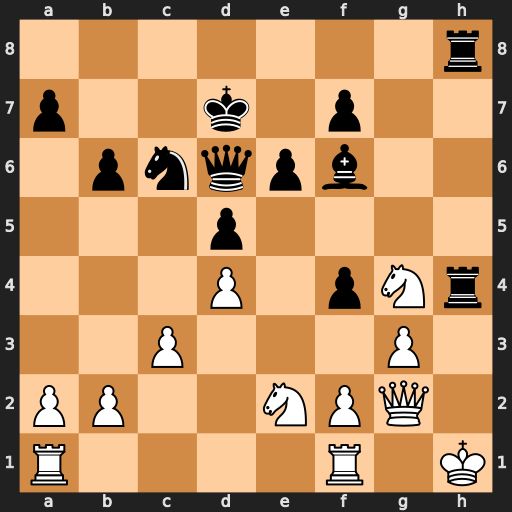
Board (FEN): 7r/p2k1p2/1pnqpb2/3p4/3P1pNr/2P3P1/PP2NPQ1/R4R1K
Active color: w
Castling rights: -
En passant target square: -
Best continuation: gxh4 Rxh4+ Kg1